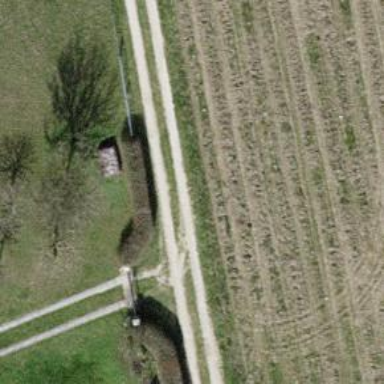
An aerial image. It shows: Hedge acting as barrier.